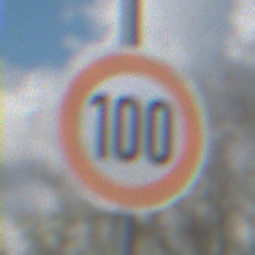
Verkehrszeichen: Geschwindigkeit100
Umgebung: Outdoor, Nature
Tageszeit: Midday
Wetter: PartlyCloudy
Licht: Natural
Jahreszeit: Autumn
Kontrast: HighContrast